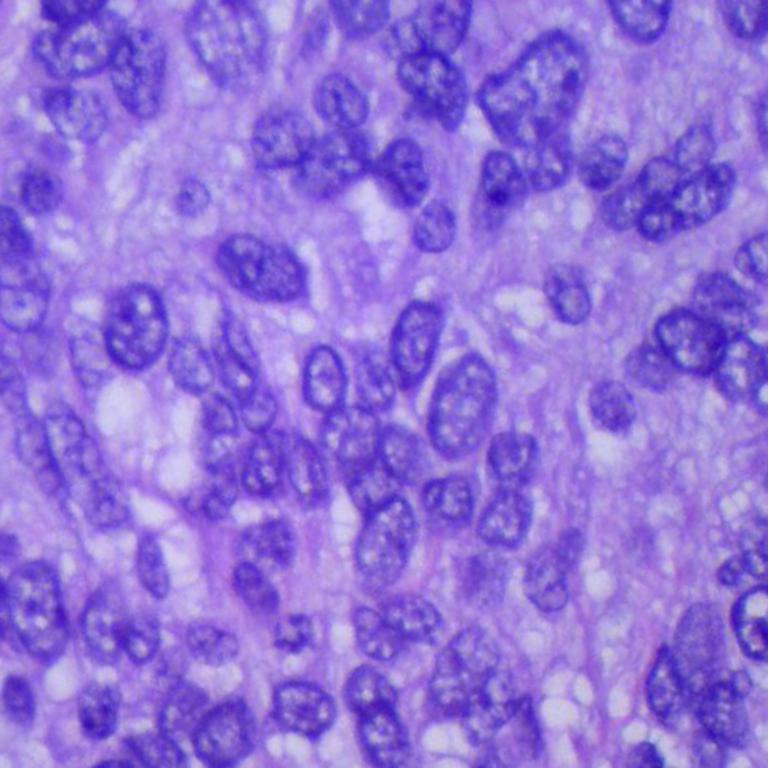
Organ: lung
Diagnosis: squamous carcinomas